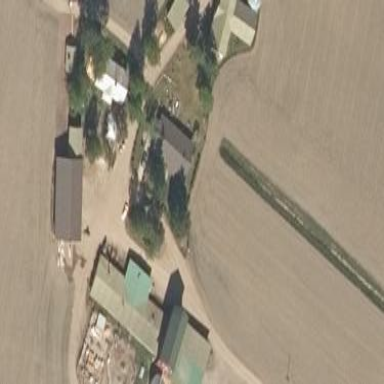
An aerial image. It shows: Farmyard area.